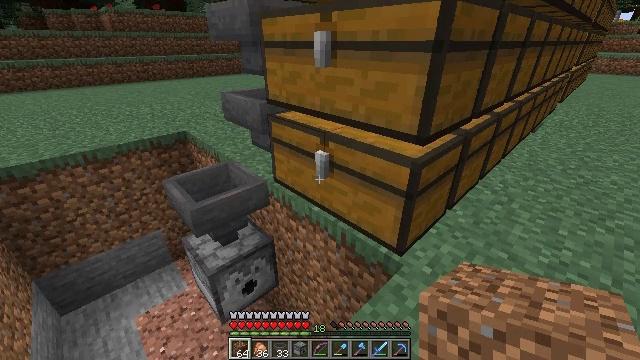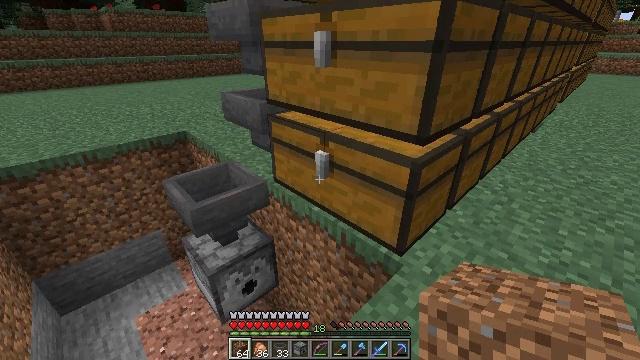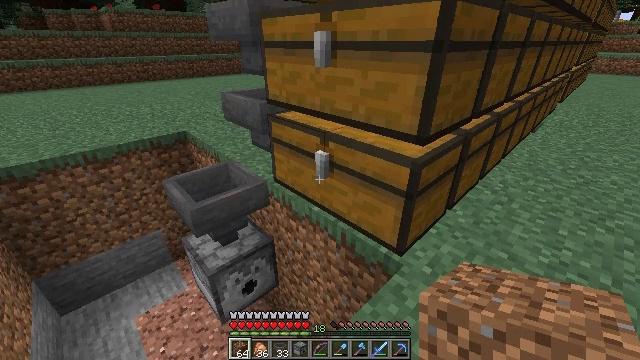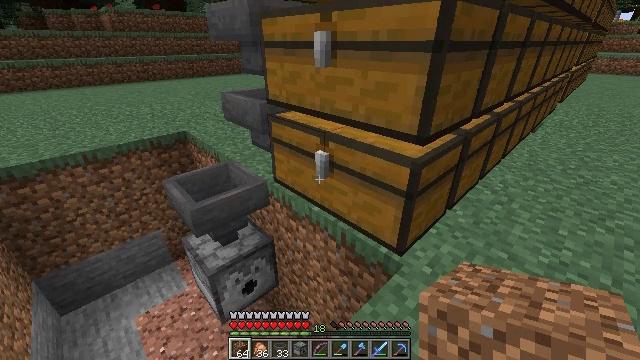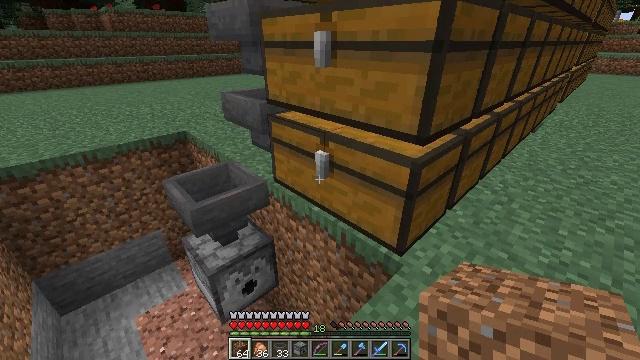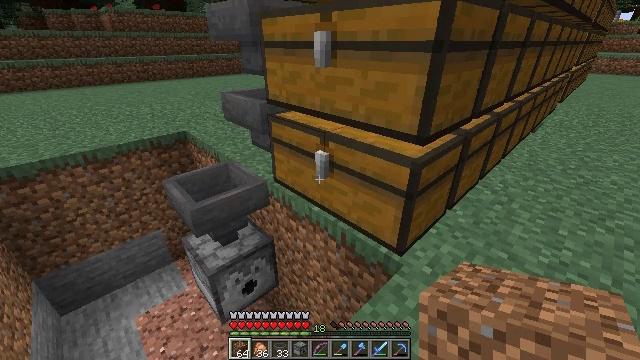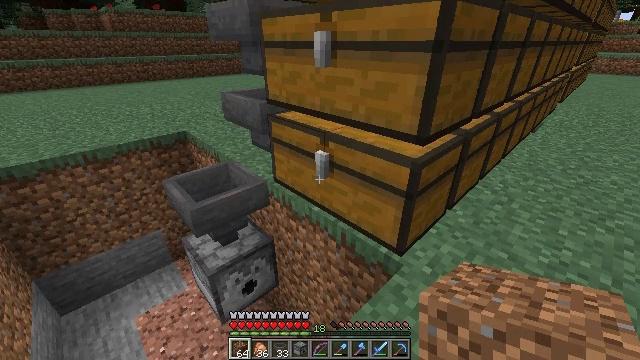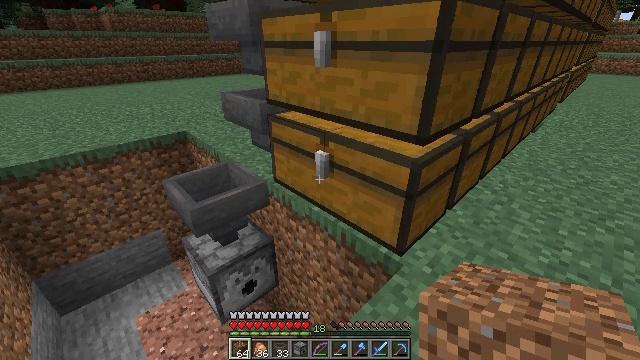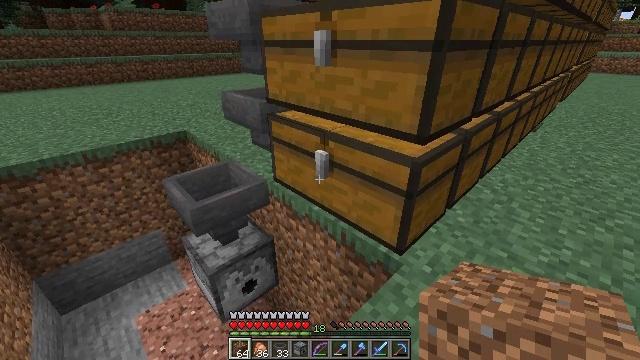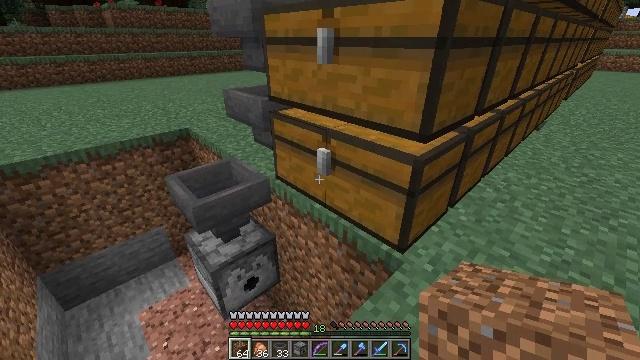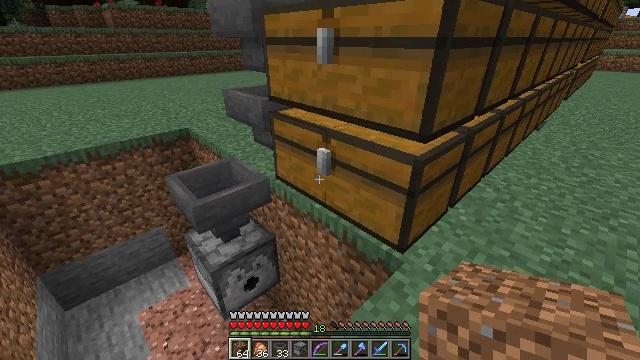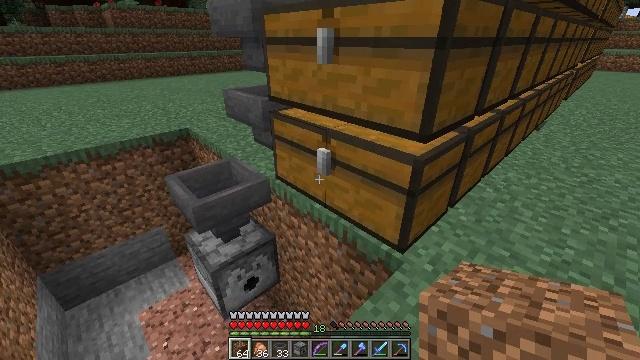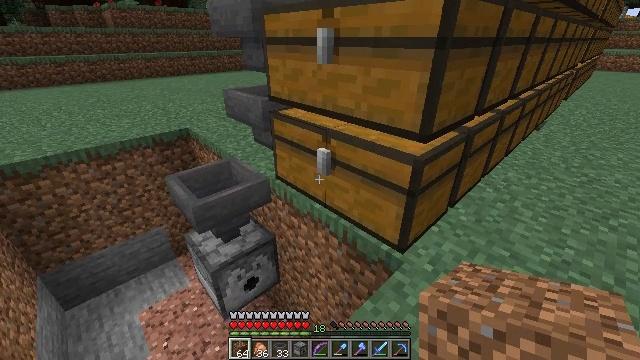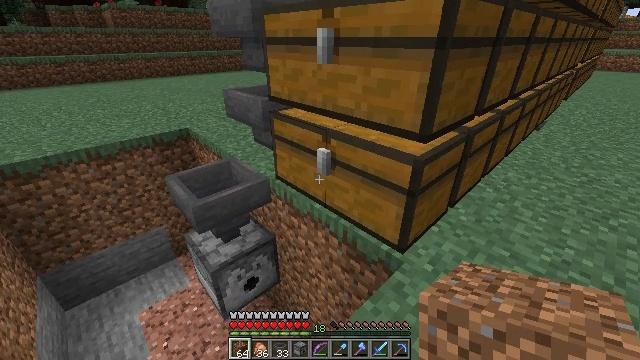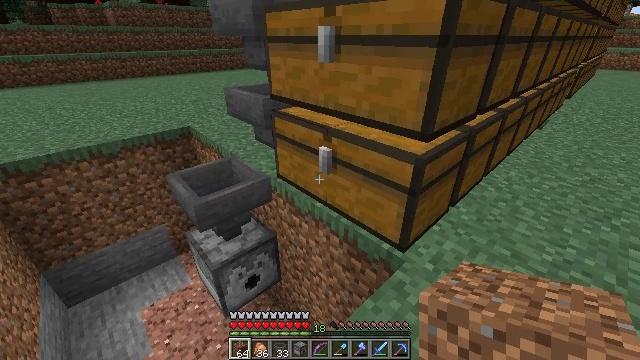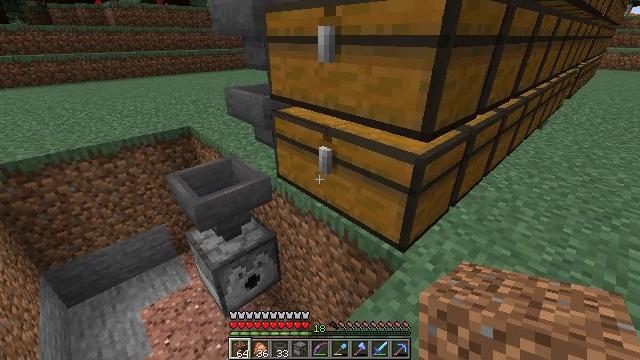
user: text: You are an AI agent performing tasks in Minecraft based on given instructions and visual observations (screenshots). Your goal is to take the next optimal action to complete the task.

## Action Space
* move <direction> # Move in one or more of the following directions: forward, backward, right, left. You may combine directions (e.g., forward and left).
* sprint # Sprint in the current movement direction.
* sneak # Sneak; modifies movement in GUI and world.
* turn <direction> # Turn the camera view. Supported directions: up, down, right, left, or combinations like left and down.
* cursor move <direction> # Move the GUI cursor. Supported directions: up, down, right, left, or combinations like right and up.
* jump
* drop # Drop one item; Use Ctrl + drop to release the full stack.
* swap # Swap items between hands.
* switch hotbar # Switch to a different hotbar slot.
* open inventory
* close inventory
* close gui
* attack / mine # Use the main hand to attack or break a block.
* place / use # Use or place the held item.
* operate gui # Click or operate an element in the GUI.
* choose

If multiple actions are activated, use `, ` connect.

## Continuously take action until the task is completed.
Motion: motion action
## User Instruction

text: Mine the dispenser.
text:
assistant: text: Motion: no_op
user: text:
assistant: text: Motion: no_op
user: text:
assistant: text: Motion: no_op
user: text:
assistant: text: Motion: no_op
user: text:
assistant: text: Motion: no_op
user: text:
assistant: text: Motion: no_op
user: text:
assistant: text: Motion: no_op
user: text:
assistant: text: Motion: no_op
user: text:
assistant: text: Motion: no_op
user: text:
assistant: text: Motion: no_op
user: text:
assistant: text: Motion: no_op
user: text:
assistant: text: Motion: no_op
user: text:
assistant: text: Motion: no_op
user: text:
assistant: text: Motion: no_op
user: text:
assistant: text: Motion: no_op
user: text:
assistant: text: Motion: no_op
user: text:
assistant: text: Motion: no_op
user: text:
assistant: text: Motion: no_op
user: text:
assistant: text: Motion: no_op
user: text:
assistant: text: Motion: no_op
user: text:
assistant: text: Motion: no_op
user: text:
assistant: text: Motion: no_op
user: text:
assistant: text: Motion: no_op
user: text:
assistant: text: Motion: no_op
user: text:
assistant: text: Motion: no_op
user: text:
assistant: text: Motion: no_op
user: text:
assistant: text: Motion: no_op
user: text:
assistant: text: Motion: no_op
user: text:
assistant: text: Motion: no_op
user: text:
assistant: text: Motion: no_op